Field crop: tomato
Growth stage: 1
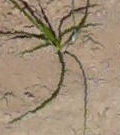
Species: cyperus